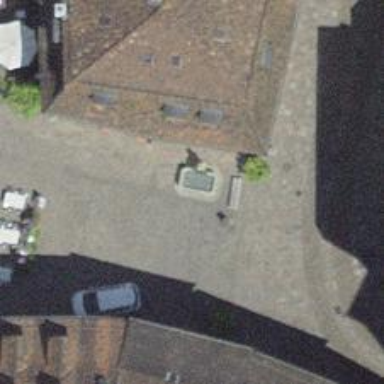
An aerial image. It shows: Beautiful fountain.